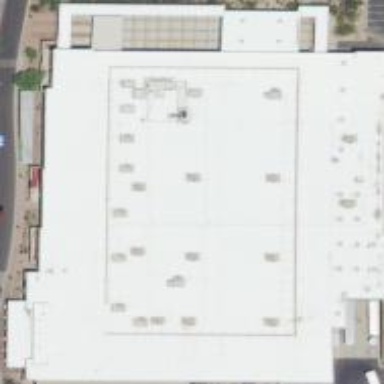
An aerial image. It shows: Department store building.